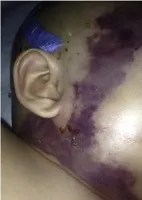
Patient with Crouzon Syndrome, with cranio-cervico-facial involvement after a surgical procedure of cervicofacial advancement whit septic shock and acute and chronic osteomyelitis. A) Bilateral areas of ecchymosis were observed in the cervico-maxillary region.
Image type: medical_photograph (other_medical_photograph)